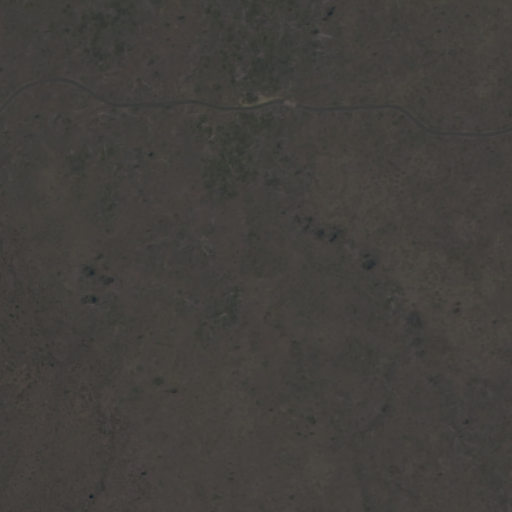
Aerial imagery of lava area in Hawaii named Kīpukakeanabihopa containing only unknown